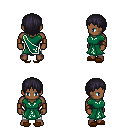
a pixel art fantasy rpg character, male body template, human, dark skin, sash dress, white pants, raven plain hairstyle, leather bracers, brown slippers, four views (front, back, left, right), 2x2 character sprite sheet, small pixel art, hard edges, no anti-aliasing